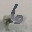
Label: 6